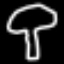
Label: mushroom